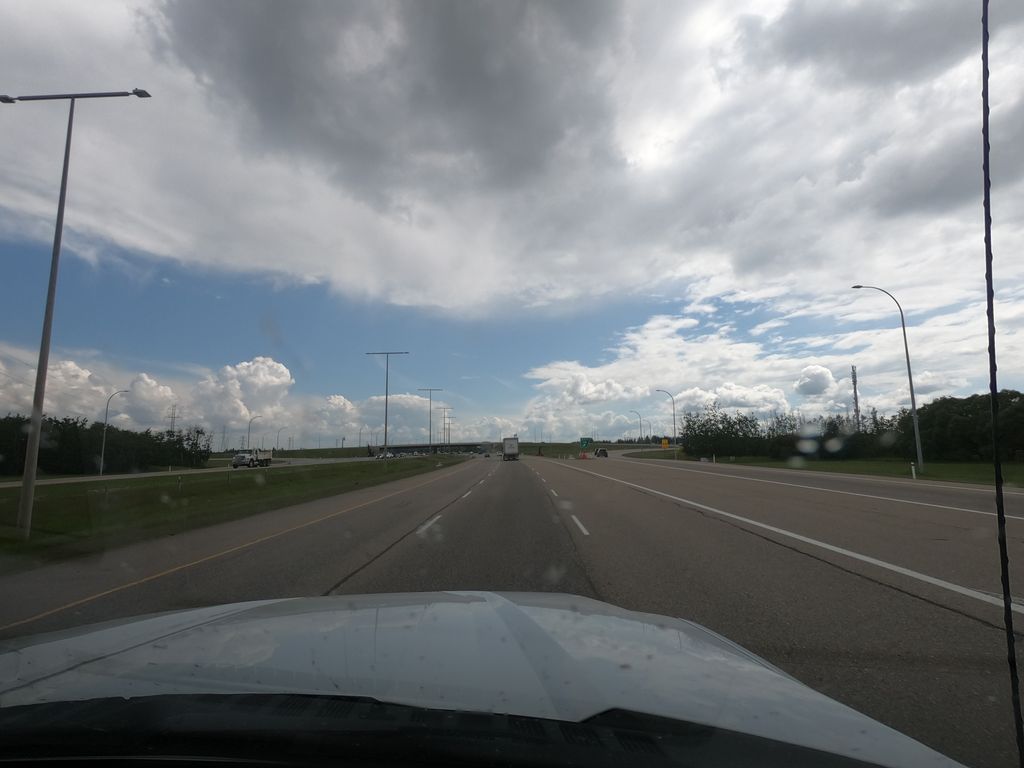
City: edmonton